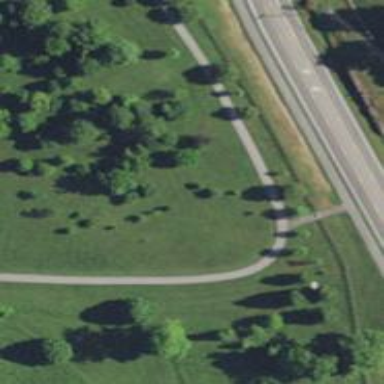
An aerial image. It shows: Disc golf hole.